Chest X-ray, AP view. Patient: 64 years old, sex F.
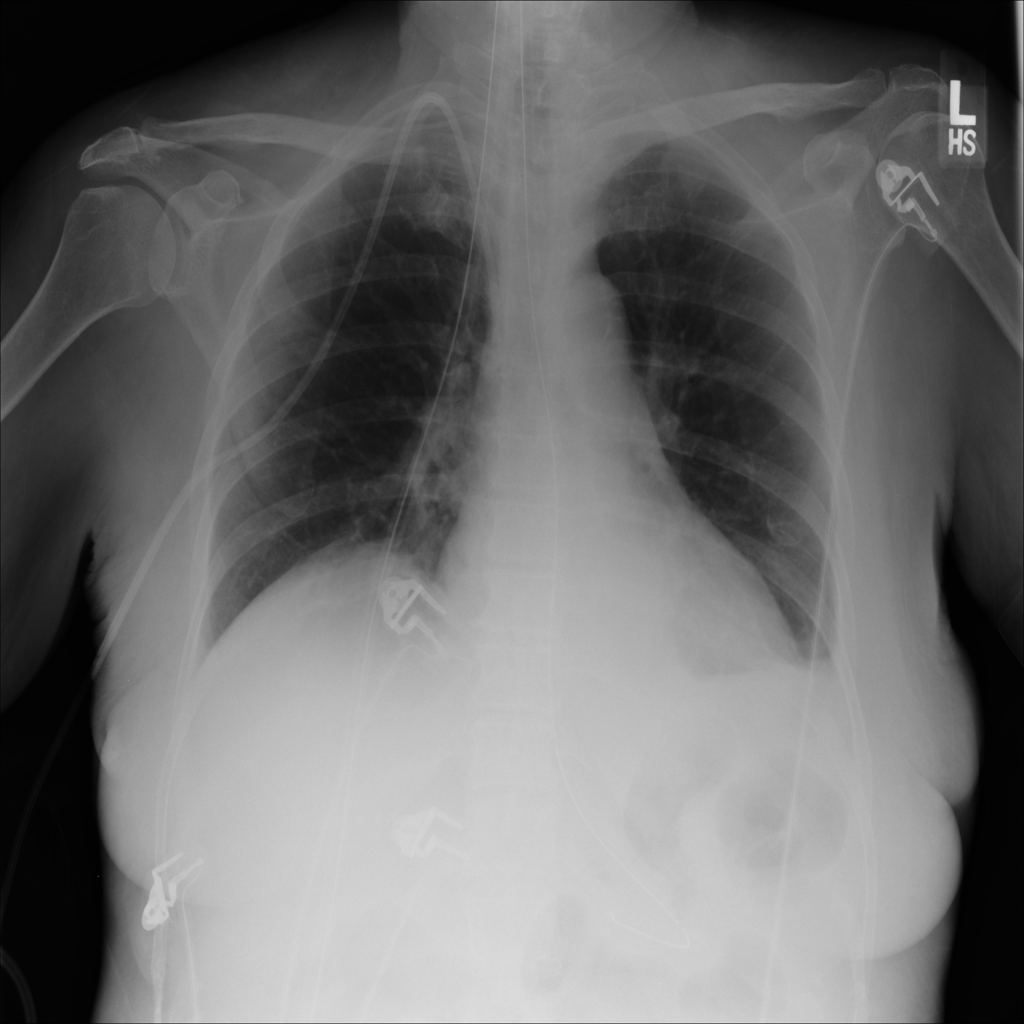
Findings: Edema, Infiltration